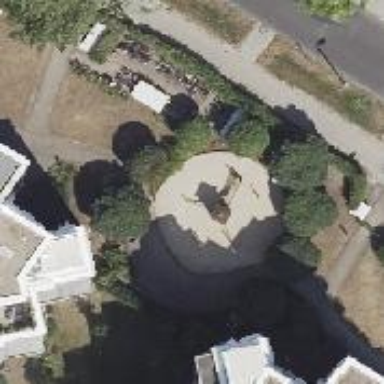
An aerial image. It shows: Playground featuring climbing frame.